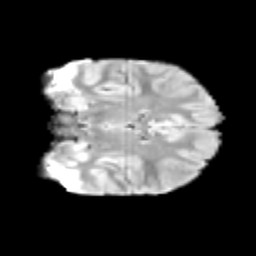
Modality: T2w
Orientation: coronal
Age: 9
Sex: female
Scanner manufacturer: siemens
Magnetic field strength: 3 T
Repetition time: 3.8 s
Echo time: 0.07 s